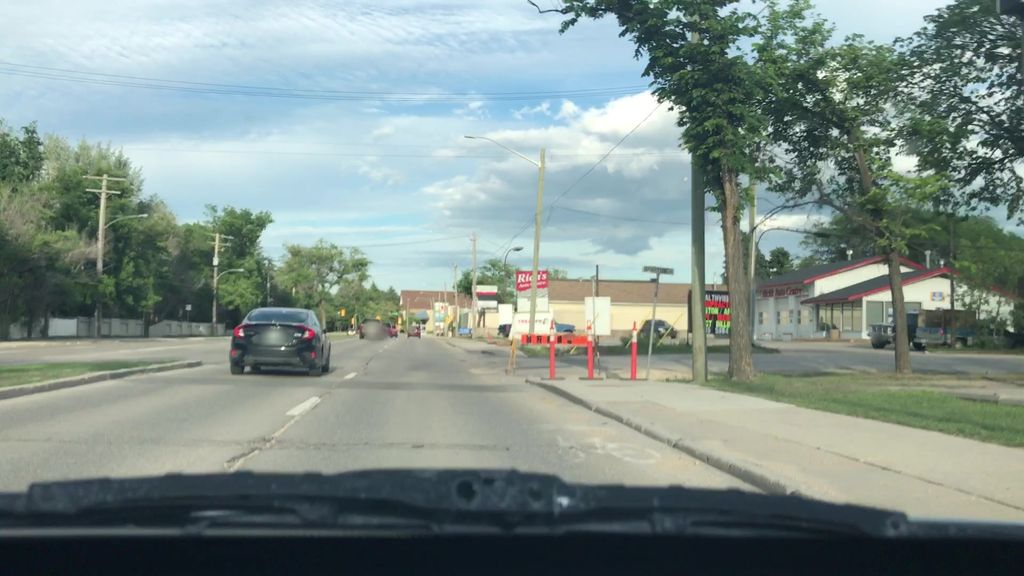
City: winnipeg